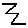
Label: zigzag